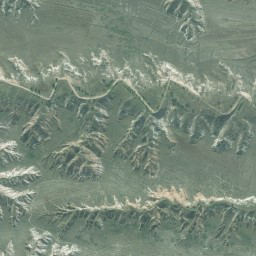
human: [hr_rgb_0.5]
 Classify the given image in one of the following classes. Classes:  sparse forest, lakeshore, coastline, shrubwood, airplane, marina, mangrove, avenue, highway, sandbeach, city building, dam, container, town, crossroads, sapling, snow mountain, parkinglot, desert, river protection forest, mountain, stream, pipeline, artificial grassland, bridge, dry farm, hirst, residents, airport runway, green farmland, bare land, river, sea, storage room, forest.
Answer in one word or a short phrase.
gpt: mountain